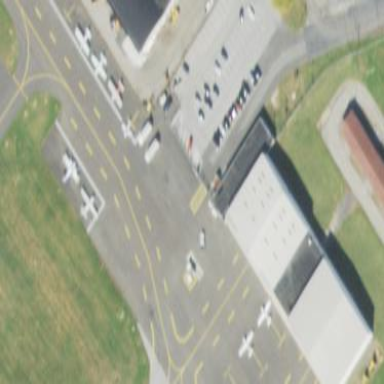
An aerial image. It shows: Apron at the airport.